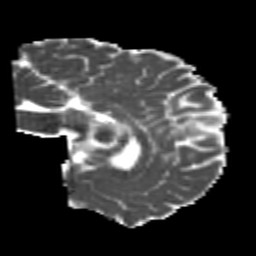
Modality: MD
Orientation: sagittal
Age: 22
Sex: male
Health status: healthy
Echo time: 0.074 s